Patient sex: M
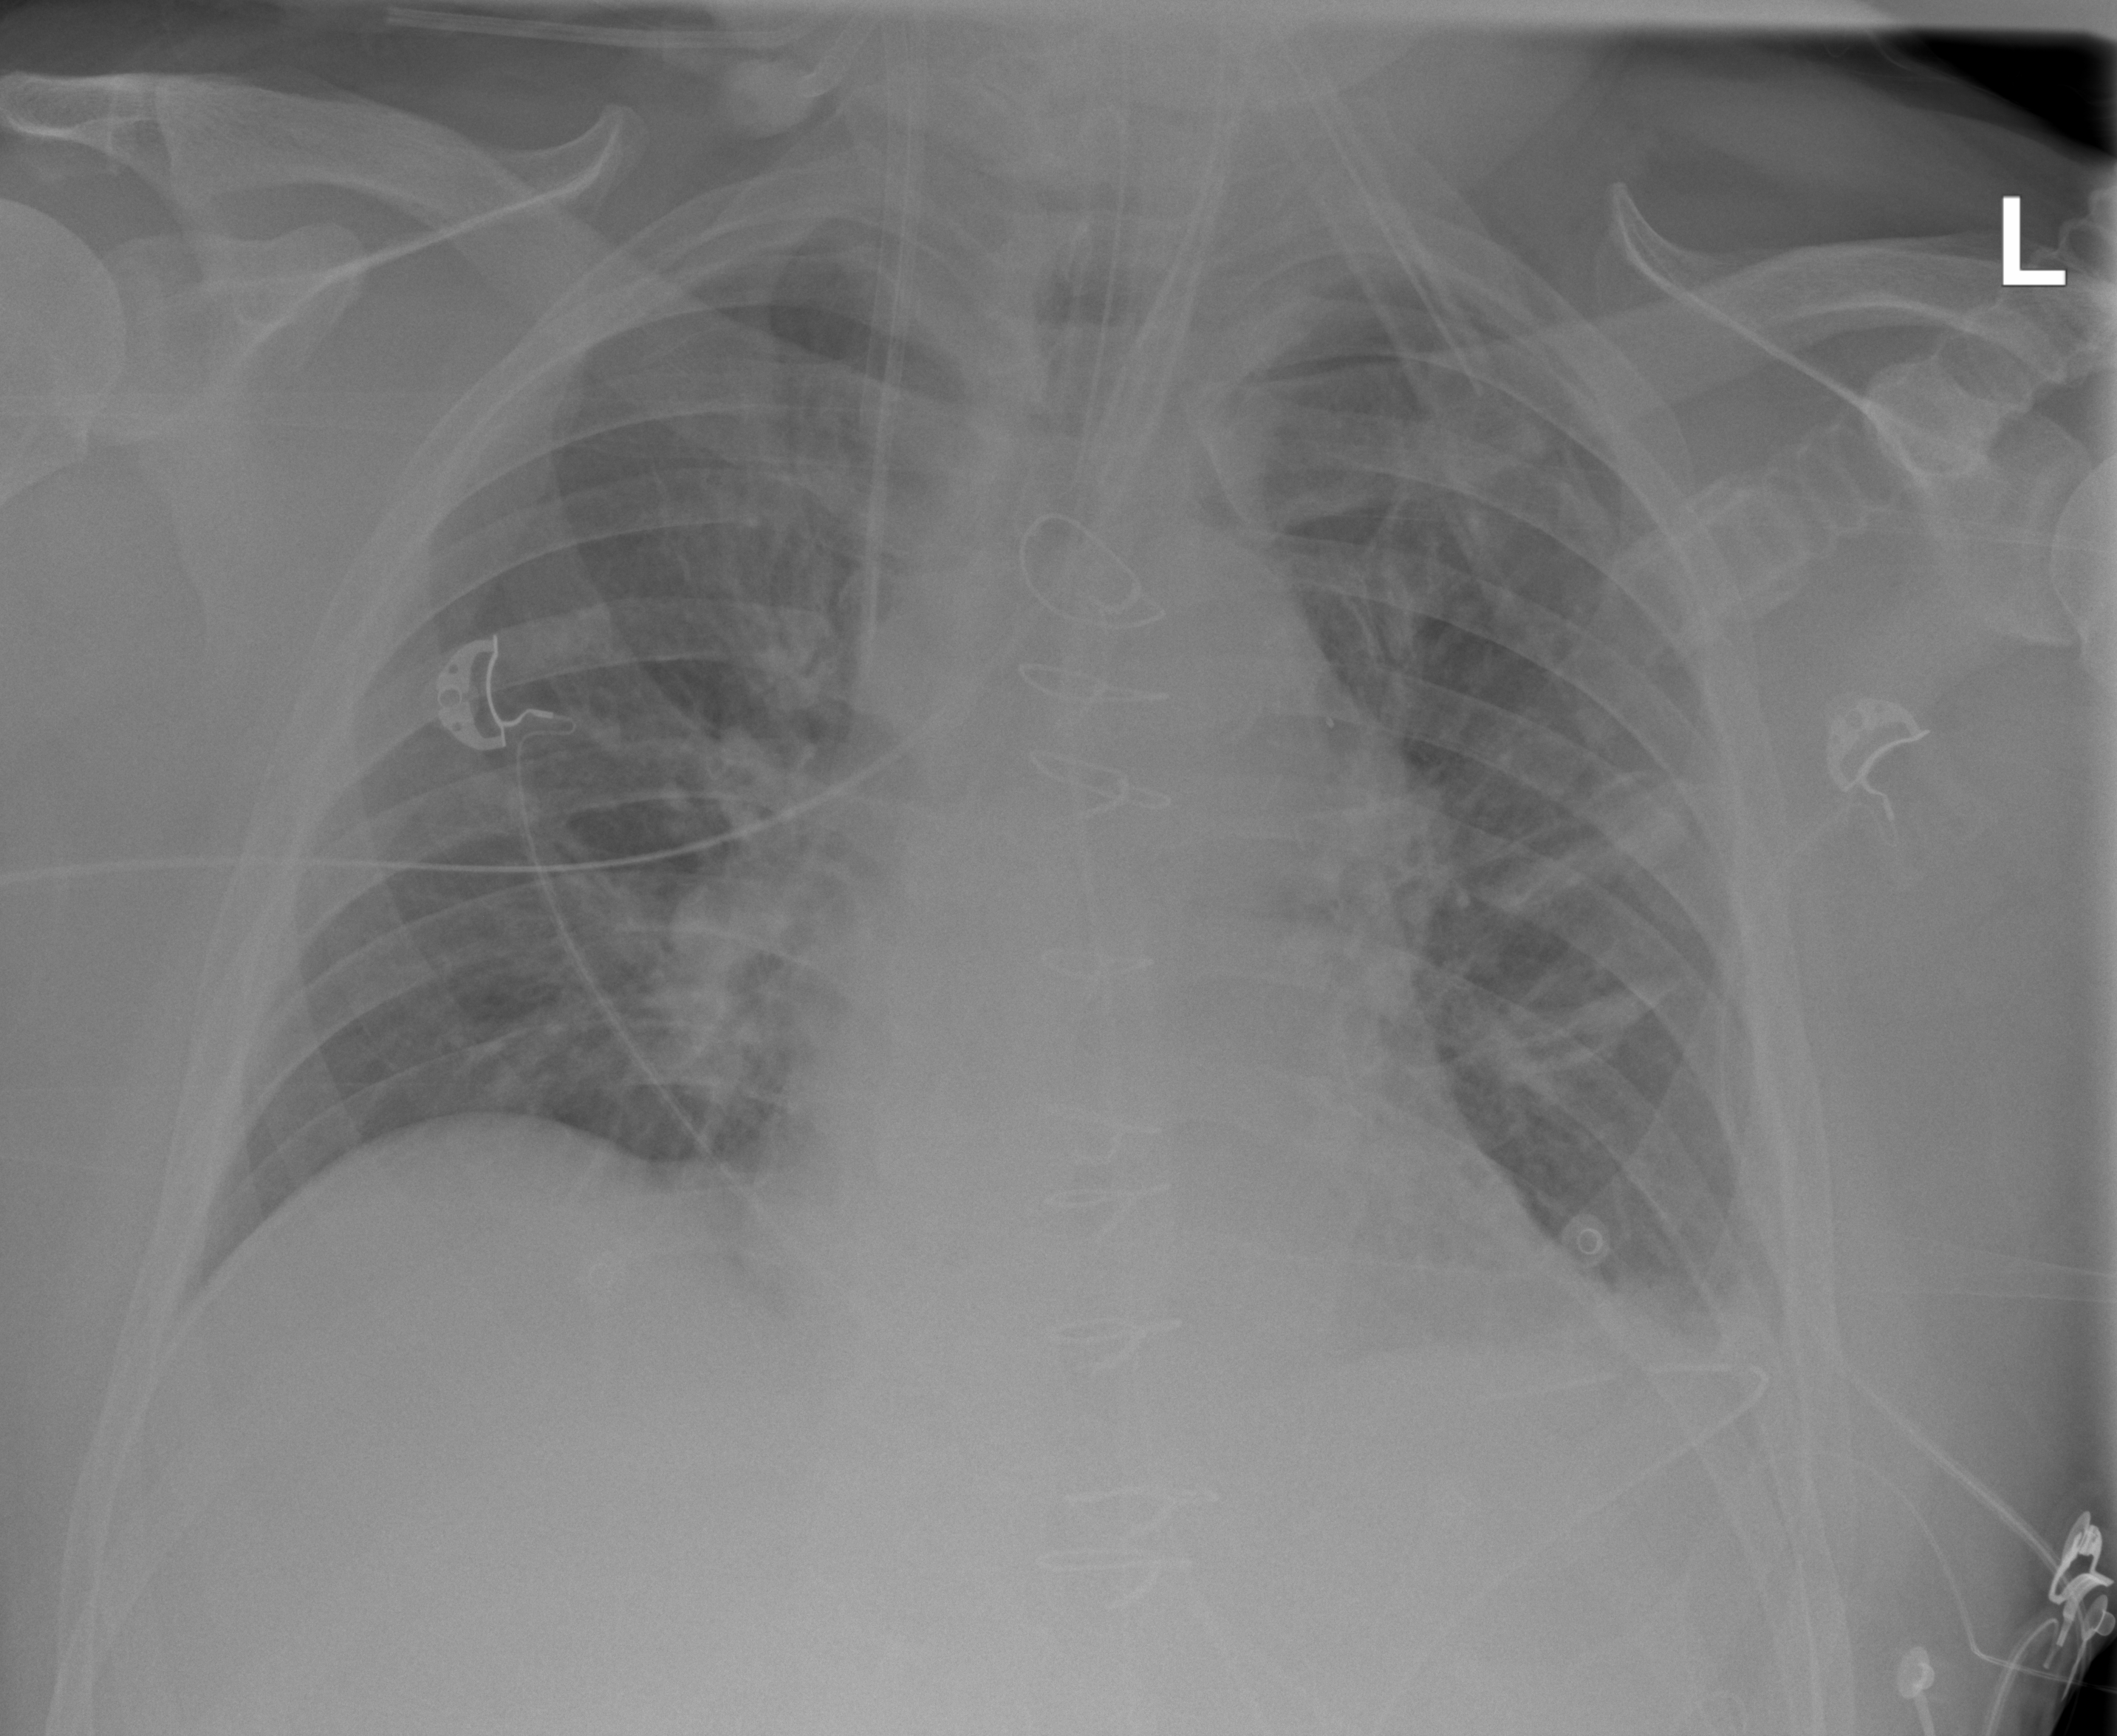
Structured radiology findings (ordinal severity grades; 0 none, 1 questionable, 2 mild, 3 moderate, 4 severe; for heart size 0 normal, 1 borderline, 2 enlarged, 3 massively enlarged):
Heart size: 0
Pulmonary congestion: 3
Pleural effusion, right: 0
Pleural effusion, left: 0
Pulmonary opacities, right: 0
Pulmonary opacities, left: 0
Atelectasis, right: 2
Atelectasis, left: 2